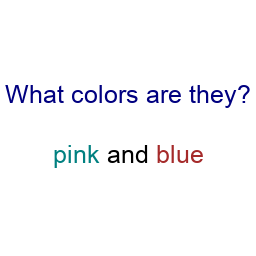
Color: teal, brown
Color name shown: pink, blue
Background color: white
Question text color: navy